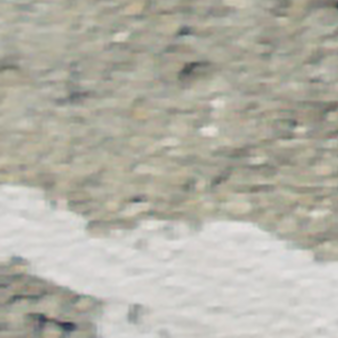
Label: other